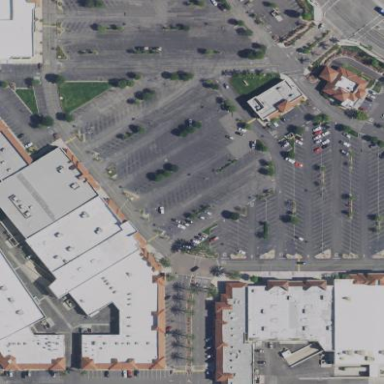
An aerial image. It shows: Retail area.